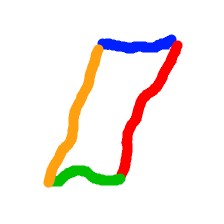
Shape: parallelogram